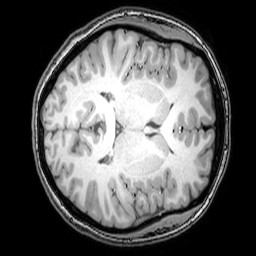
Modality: T1w
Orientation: axial
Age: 25
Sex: female
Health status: healthy
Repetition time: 0.081 s
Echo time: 0.037 s